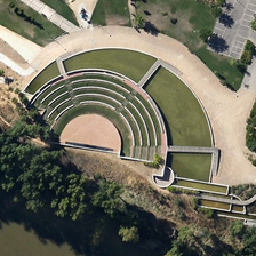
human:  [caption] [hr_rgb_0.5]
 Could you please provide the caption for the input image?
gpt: There are many lawns in the semicircle.

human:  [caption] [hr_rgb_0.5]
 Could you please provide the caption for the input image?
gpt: There are many big trees around the river.

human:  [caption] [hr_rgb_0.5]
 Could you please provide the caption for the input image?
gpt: There are many lawns in the semicircle.

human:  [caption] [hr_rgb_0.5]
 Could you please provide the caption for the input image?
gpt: There are many big trees around the river.

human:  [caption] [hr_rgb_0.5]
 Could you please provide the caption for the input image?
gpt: There are many lawns in the semicircle.